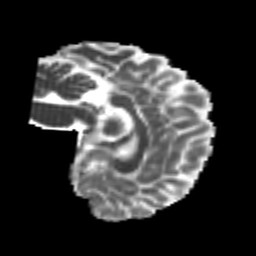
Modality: MD
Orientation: sagittal
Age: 23
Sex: female
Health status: healthy
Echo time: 0.074 s